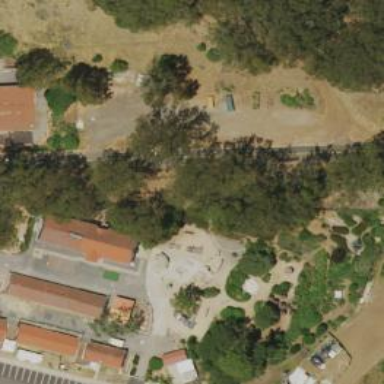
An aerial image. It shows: Playground area for leisure activities on the land.